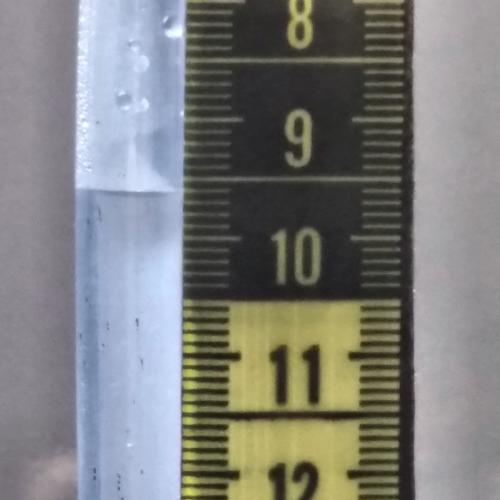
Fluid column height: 9.6 cm